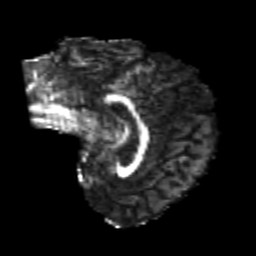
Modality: FA
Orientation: sagittal
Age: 21
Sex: female
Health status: healthy
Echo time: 0.074 s